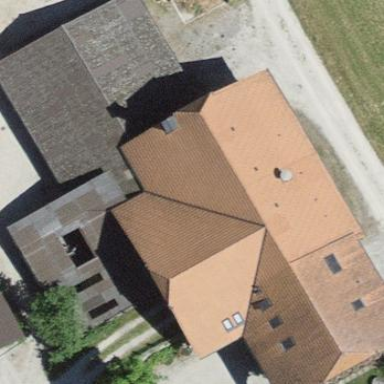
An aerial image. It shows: Farm building.